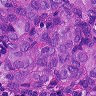
Metastatic tissue present: yes